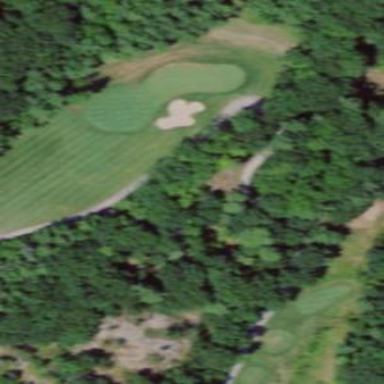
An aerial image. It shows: Rough grassy area used for golf.